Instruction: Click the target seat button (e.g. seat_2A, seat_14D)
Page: checkout_seats
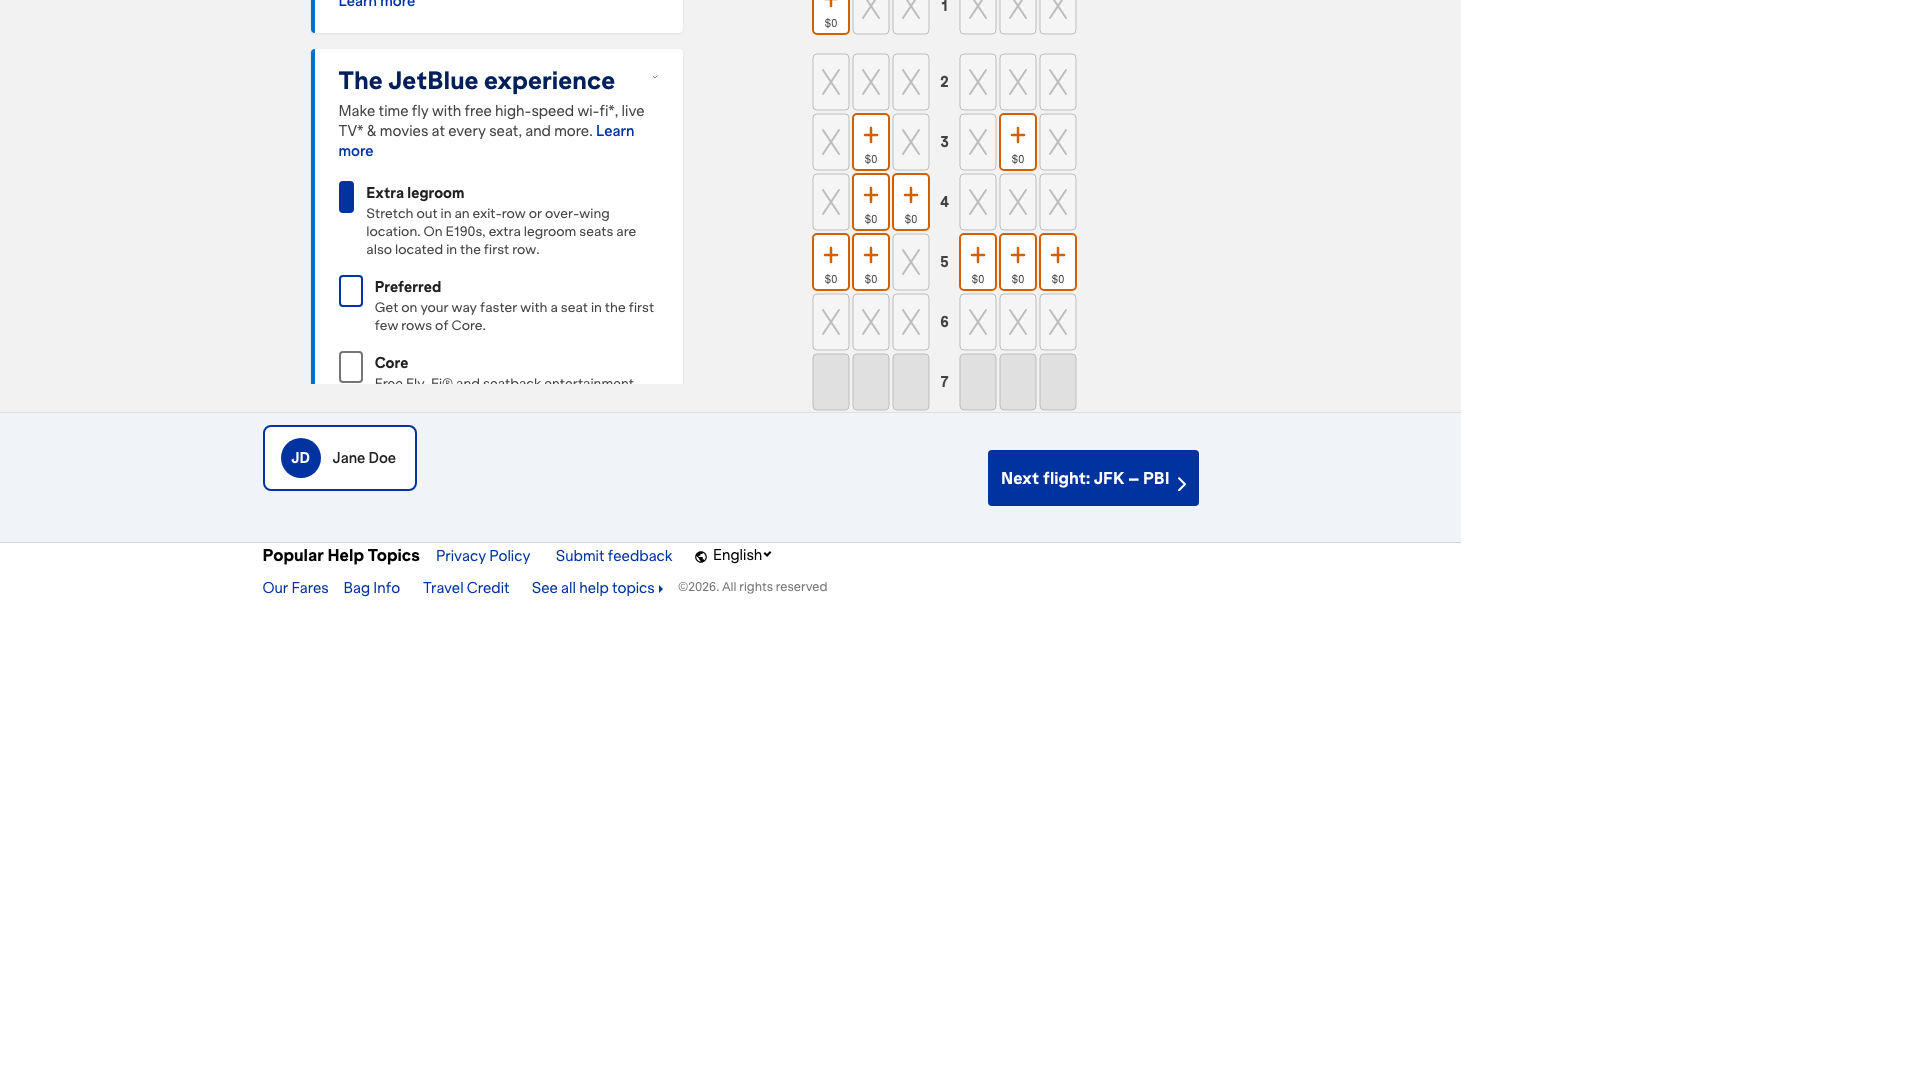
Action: click